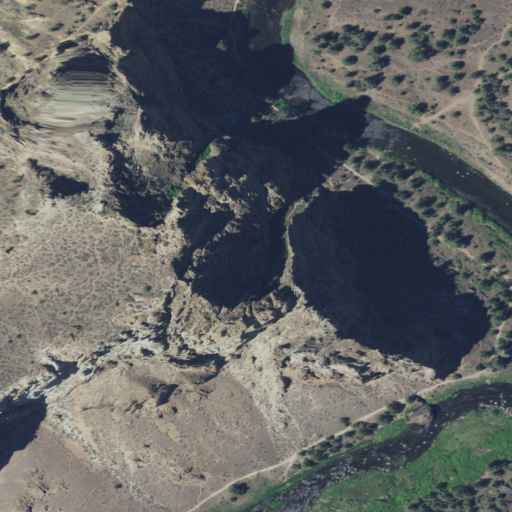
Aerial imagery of mountain in Oregon named Smith Rock containing shrub, woody wetlands, open water, and grassland